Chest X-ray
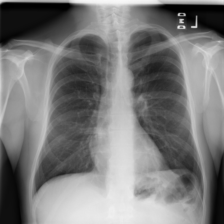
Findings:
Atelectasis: negative
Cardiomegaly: negative
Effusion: negative
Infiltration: negative
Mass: negative
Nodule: negative
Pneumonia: negative
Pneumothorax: negative
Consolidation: negative
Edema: negative
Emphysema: negative
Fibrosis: negative
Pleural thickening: negative
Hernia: negative